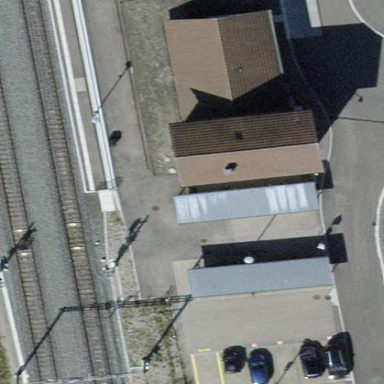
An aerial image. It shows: Train station with gabled roof.